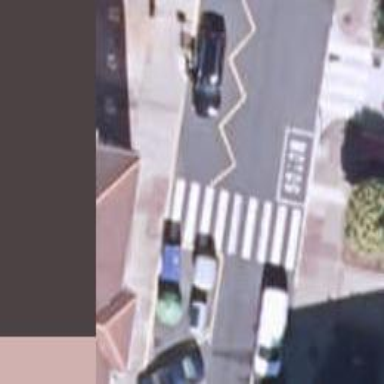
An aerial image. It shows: Uncontrolled zebra crossing on the road.